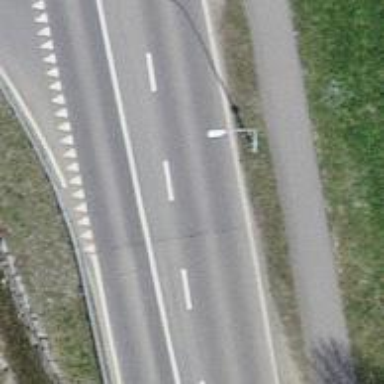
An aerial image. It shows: There is primary highway with cycle track on the left side.